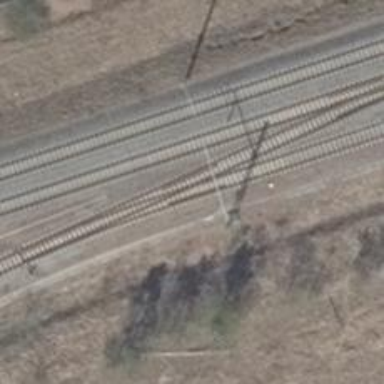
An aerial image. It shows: Rail spur service.